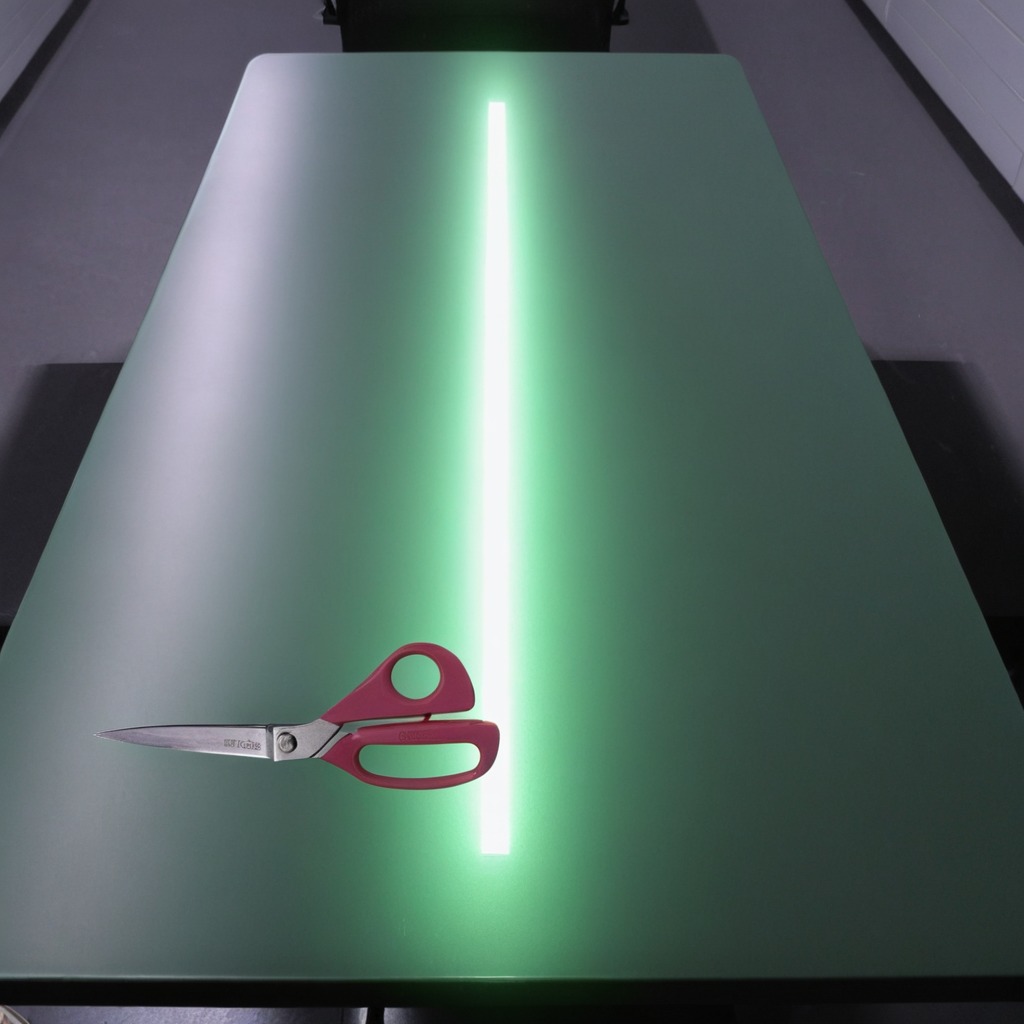
A scissor lying on a clean empty table in a railway signal maintenance room lit by harsh overhead fluorescents photorealistic surface textures crisp shadows high dynamic range